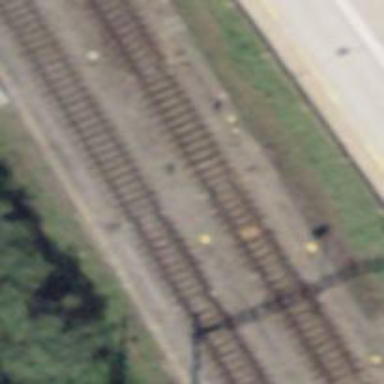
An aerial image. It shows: Railway switch.